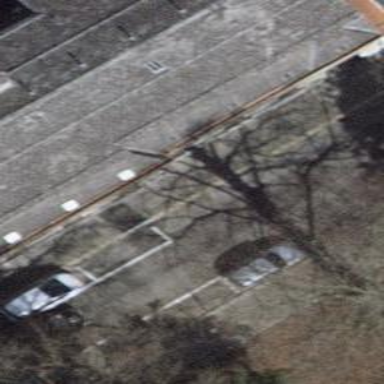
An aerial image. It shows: Asphalt parking lane.